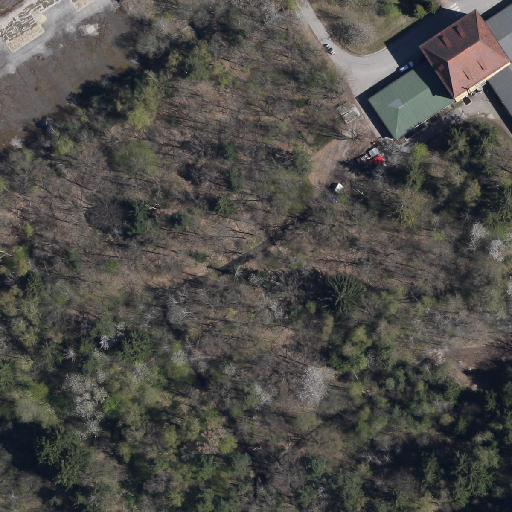
Referring expression: sidewalk along with tree